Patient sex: M
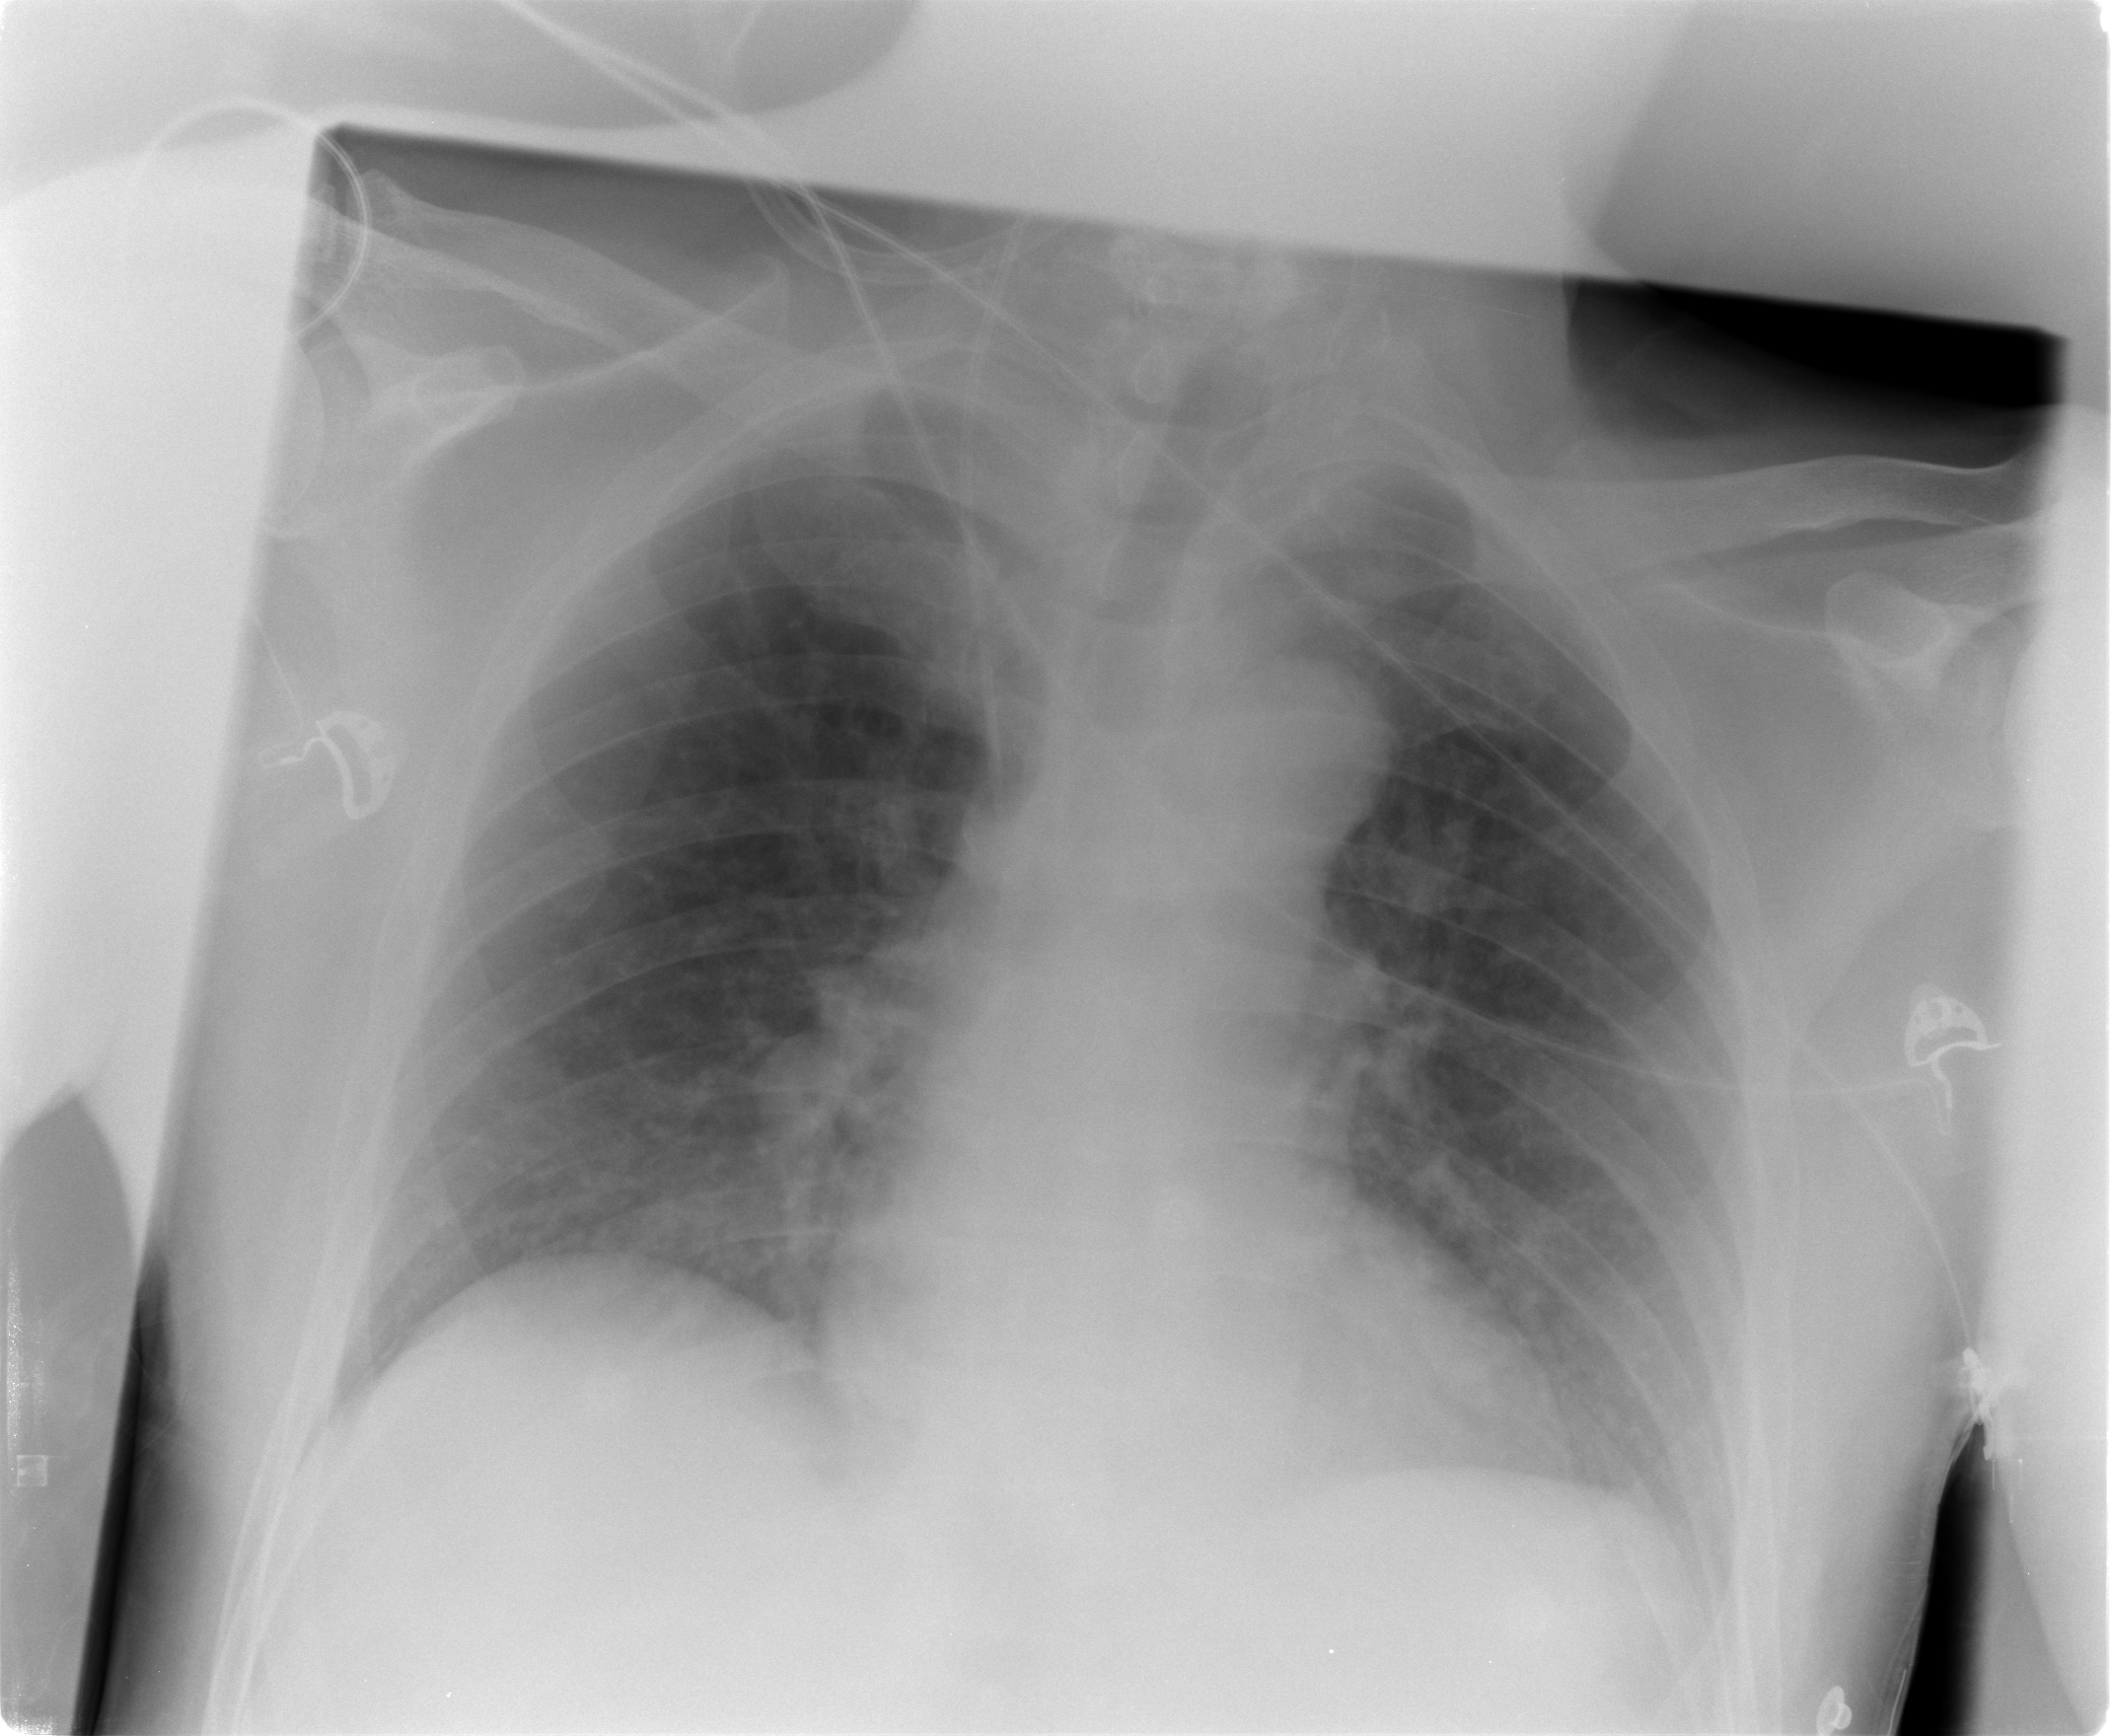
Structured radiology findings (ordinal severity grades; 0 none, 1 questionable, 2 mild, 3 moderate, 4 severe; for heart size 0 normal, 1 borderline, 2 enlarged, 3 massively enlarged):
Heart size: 0
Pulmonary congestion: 0
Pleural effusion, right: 0
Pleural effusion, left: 0
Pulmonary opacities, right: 0
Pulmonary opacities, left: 0
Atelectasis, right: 1
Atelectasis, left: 1